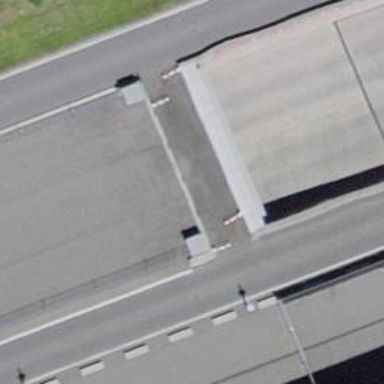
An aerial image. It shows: Parking entrance.